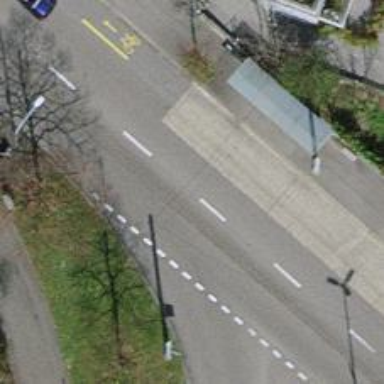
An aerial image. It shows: Tertiary road with asphalt surface and trolley wire infrastructure.